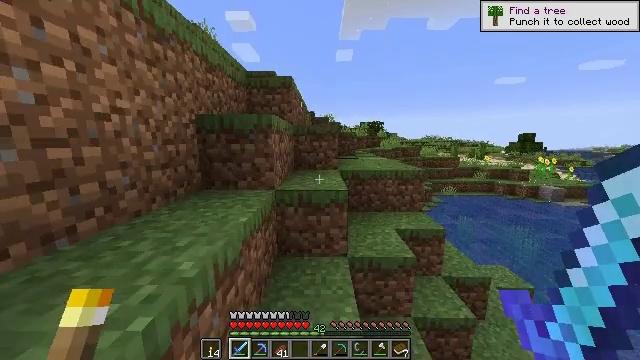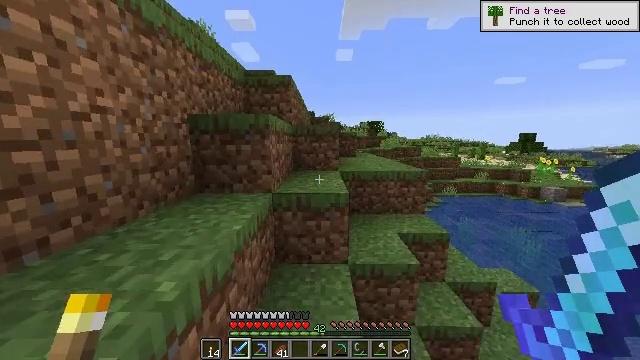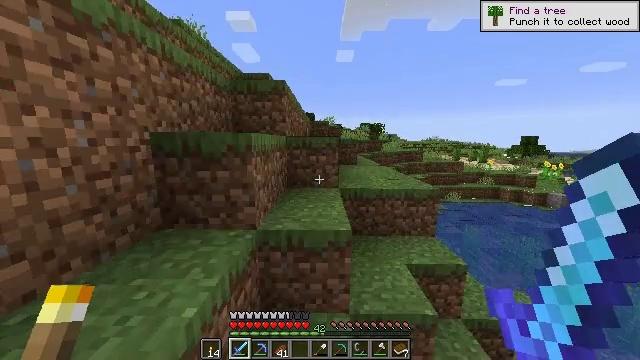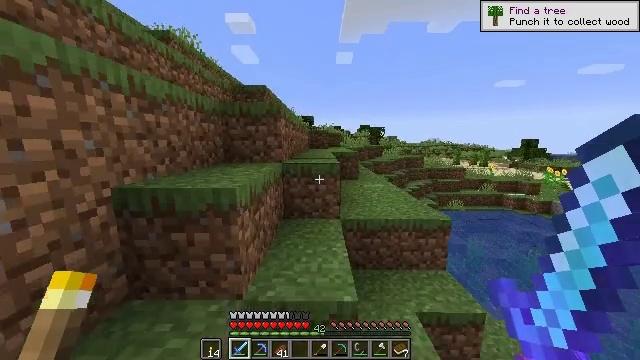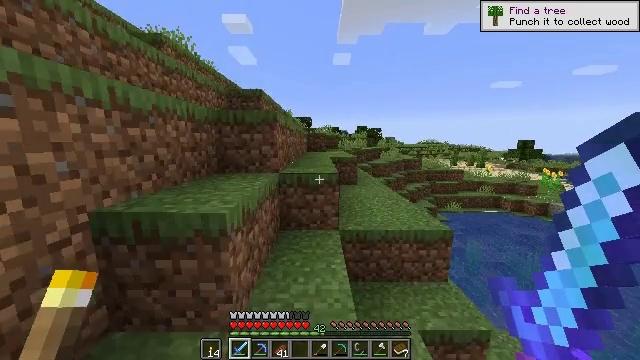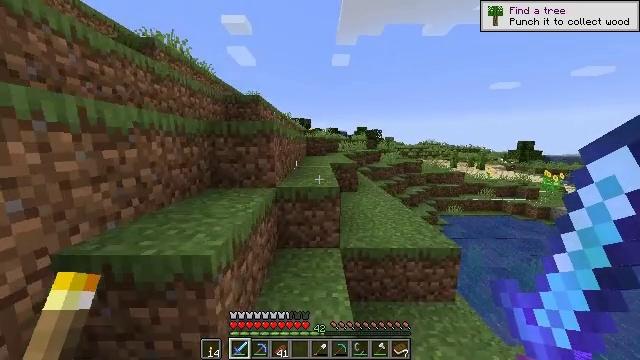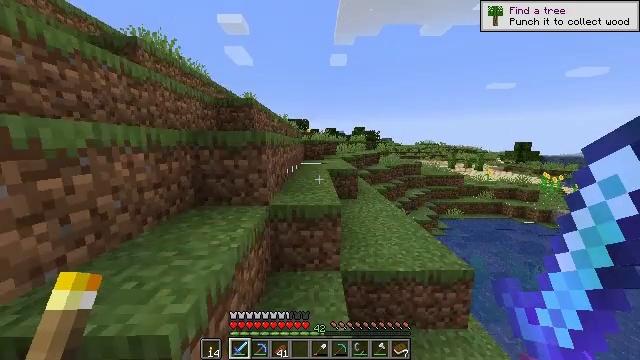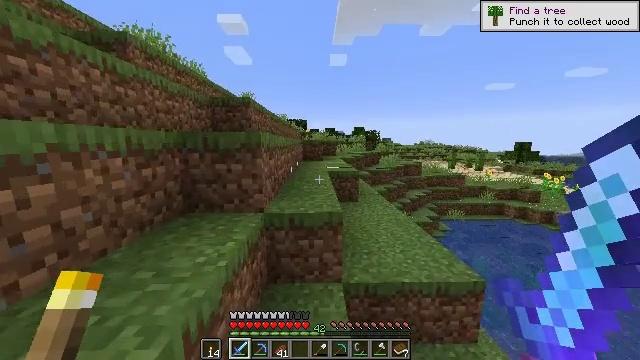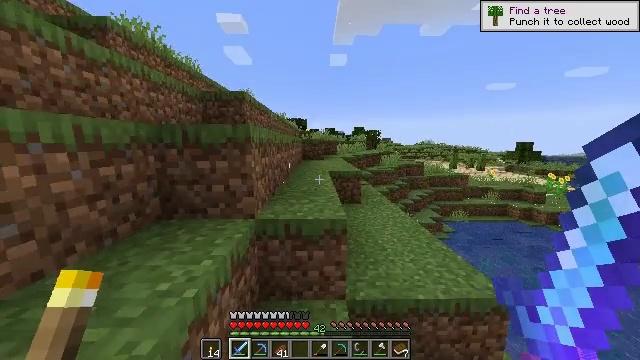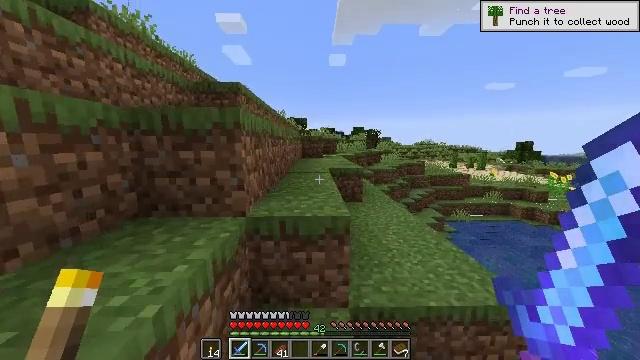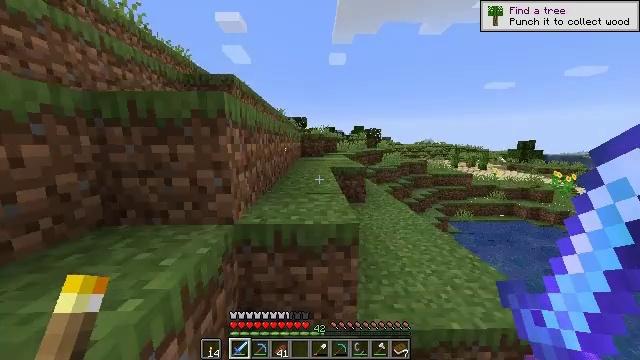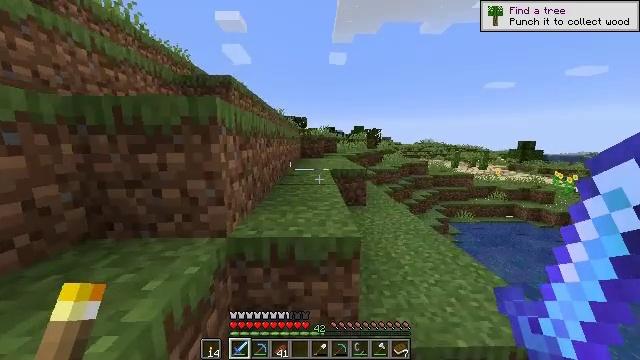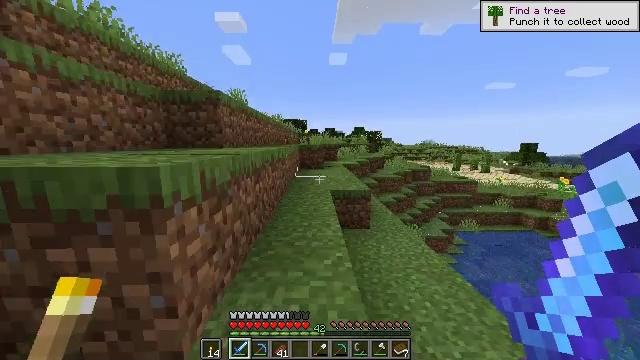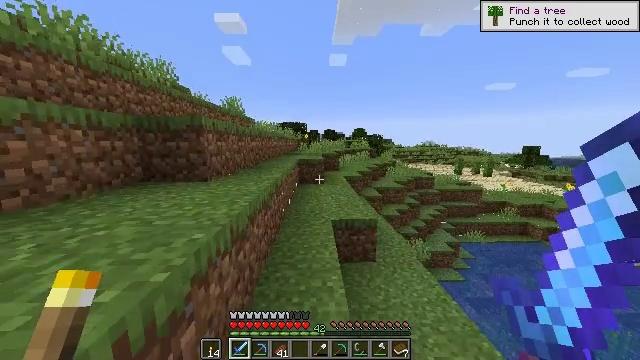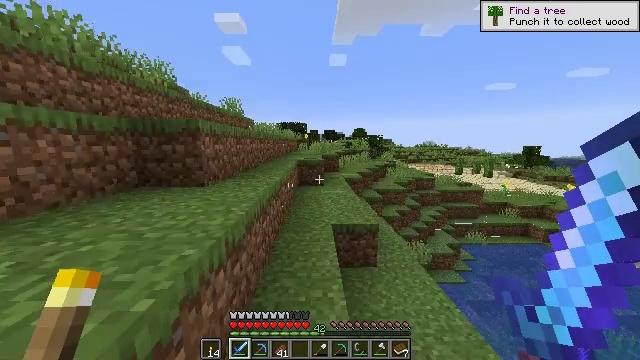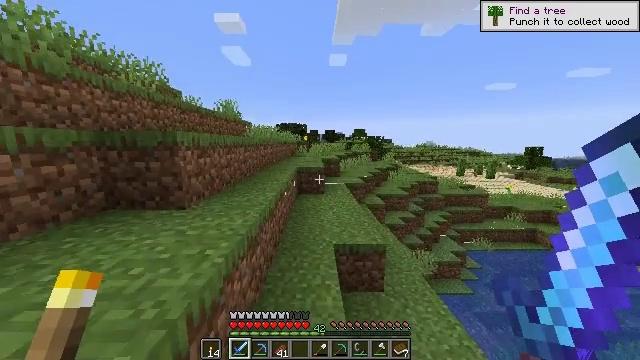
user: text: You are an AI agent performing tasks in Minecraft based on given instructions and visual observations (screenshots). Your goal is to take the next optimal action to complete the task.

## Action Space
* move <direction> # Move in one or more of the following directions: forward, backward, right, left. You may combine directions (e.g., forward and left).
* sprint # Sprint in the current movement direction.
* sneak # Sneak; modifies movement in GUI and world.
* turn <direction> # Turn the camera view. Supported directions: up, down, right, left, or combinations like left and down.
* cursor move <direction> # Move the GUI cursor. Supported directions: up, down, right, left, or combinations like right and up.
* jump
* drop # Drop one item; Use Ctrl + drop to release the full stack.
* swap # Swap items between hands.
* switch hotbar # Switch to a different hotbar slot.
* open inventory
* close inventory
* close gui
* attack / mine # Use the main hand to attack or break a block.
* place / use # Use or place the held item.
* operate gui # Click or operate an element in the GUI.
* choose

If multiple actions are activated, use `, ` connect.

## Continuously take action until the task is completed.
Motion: motion action
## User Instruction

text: Attack the enchanting table to collect it.
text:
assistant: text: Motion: move forward, sprint
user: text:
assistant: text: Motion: move forward, sprint, jump
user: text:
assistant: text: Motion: move forward, sprint, jump
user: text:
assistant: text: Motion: move forward, sprint, jump
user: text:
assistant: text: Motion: move forward, sprint, jump
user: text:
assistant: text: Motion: move forward, sprint, jump
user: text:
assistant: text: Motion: move forward, sprint, jump
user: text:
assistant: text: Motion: move forward, sprint
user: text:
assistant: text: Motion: move forward, sprint
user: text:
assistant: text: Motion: move forward, sprint
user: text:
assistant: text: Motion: move forward, sprint, jump
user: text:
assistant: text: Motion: move forward, sprint, jump
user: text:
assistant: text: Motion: move forward, sprint, jump
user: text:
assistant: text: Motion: move forward, sprint, jump
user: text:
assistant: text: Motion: move forward, sprint, jump
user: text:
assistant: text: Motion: move forward, sprint
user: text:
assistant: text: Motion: move forward, sprint
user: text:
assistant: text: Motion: move forward, sprint
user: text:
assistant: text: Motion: move forward, sprint
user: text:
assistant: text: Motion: move forward, sprint
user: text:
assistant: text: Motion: move forward, sprint
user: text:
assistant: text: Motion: move forward, sprint
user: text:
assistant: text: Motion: move forward, sprint
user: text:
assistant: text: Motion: move forward, sprint
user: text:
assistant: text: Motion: move forward, sprint
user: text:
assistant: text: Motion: move forward, sprint
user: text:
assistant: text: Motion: move forward, sprint
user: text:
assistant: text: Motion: move forward, sprint
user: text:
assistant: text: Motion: move forward, sprint
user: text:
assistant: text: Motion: move forward, sprint